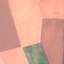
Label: AnnualCrop